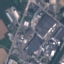
Land use / land cover: Industrial